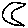
Label: moon